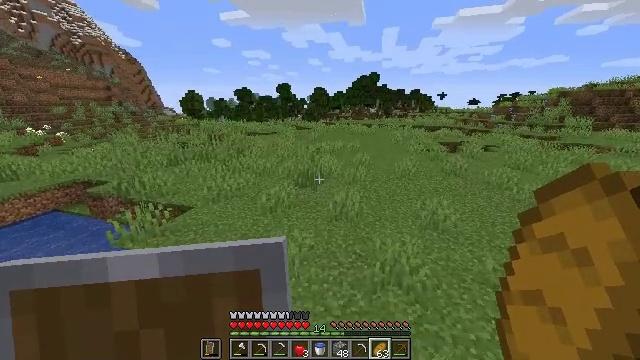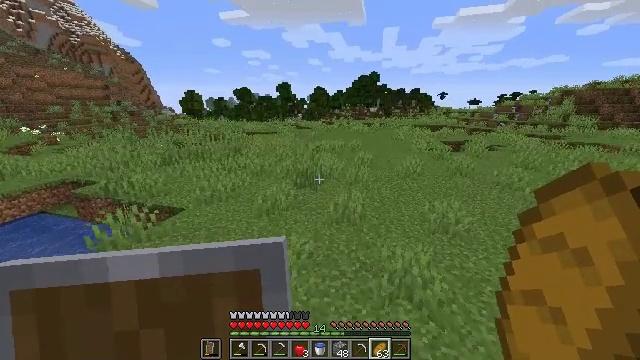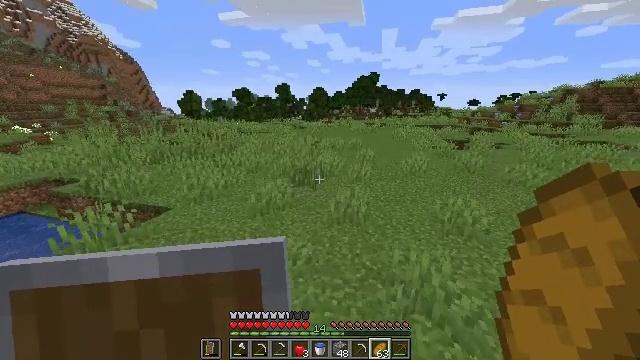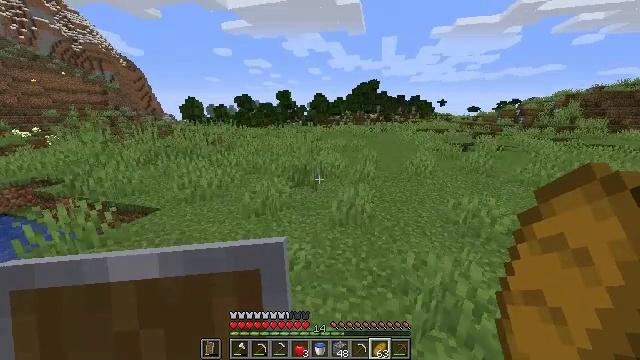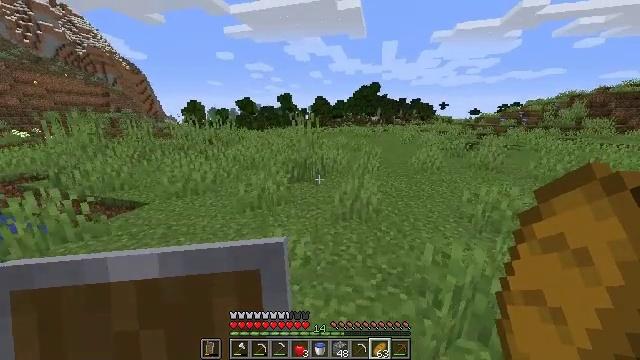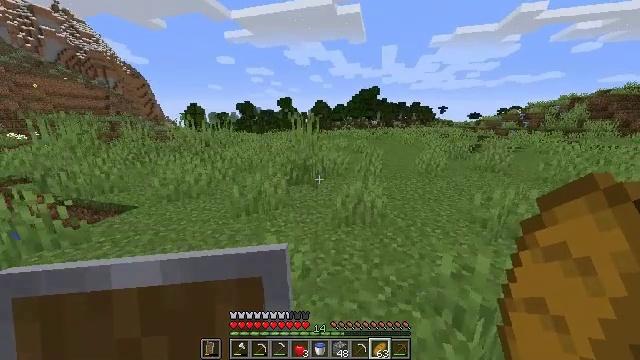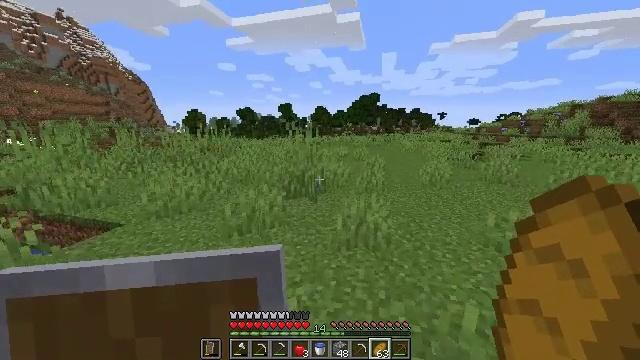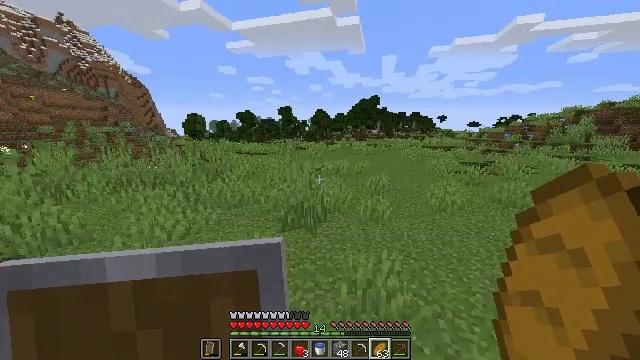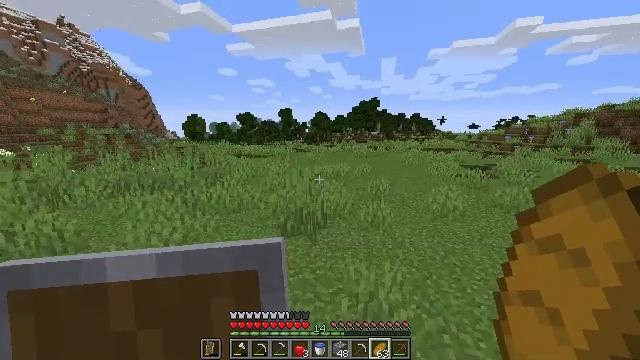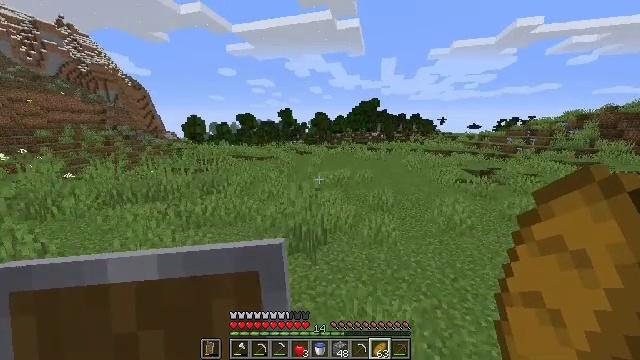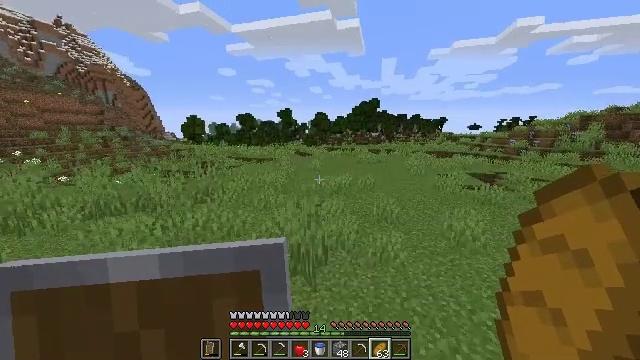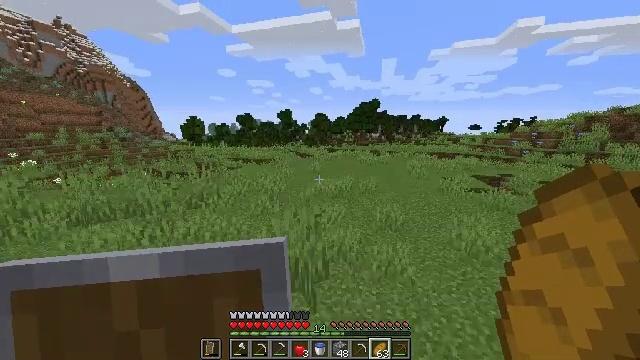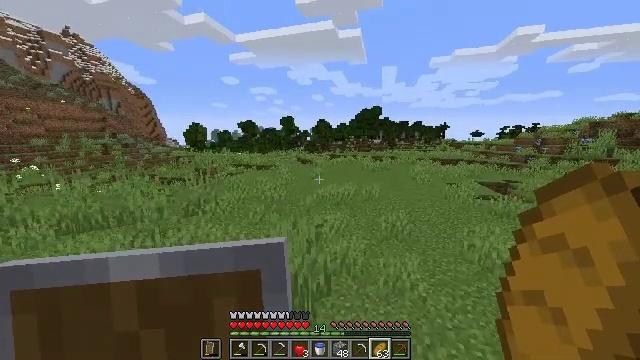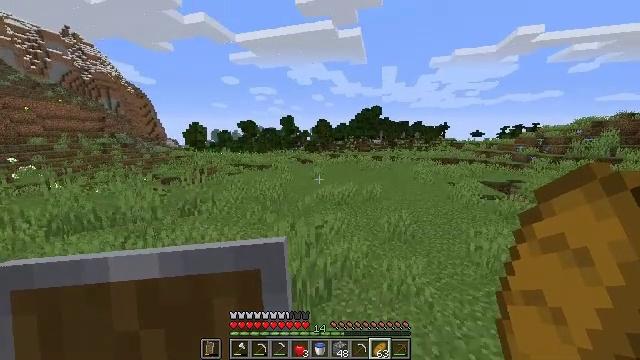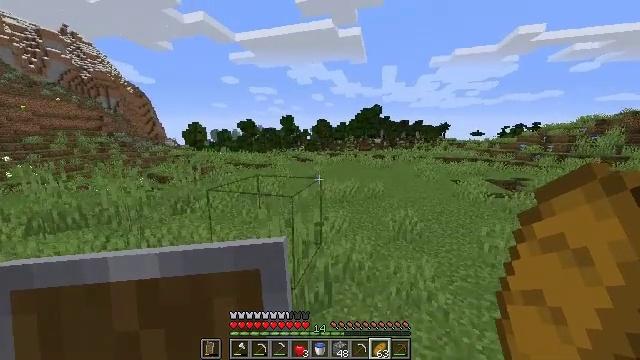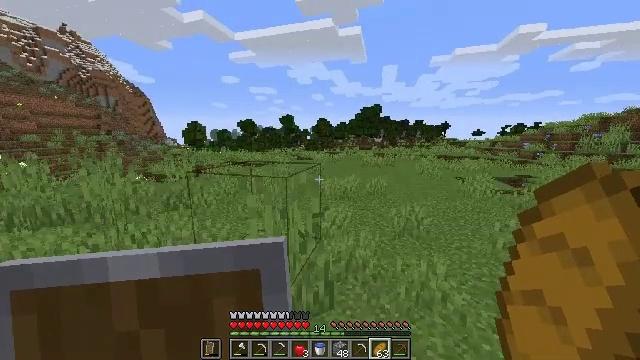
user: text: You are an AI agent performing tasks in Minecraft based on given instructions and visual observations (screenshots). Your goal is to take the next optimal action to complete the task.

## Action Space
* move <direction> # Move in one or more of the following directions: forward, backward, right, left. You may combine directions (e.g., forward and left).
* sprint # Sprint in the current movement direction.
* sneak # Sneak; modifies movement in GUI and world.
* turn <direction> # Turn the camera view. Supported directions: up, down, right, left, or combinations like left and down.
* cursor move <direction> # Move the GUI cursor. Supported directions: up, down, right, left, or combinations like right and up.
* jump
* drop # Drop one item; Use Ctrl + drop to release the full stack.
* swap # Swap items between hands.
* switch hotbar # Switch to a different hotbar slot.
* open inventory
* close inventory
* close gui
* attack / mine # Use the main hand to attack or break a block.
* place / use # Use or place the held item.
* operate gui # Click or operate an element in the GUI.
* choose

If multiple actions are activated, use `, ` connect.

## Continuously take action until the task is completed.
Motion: motion action
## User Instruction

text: Harvest hay blocks from the village.
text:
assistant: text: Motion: move forward, sprint, jump
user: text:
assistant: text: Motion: move forward, sprint, jump
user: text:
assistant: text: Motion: move forward, sprint, turn up, jump
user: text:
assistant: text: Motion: move forward, sprint, jump
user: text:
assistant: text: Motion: move forward, sprint, turn up, jump
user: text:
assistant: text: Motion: move forward, sprint, turn up, jump
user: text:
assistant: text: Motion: move forward, sprint, jump
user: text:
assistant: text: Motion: move forward, sprint, jump
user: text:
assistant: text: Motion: move forward, sprint, jump
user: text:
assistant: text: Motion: move forward, sprint, jump
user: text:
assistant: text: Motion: move forward, sprint, jump
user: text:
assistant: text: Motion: move forward, sprint, turn up, jump
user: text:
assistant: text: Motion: move forward, sprint, jump
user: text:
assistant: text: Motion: move forward, sprint, jump
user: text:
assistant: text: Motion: move forward, sprint, jump
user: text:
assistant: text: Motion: move forward, sprint, jump
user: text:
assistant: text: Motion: move forward, sprint, jump
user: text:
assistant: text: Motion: move forward, sprint, jump
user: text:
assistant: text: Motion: move forward, sprint, jump
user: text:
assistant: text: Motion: move forward, sprint, jump
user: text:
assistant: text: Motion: move forward, sprint, jump
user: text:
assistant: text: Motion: move forward, sprint, turn right, jump
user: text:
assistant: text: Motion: move forward, sprint, turn right and down, jump
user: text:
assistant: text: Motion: move forward, sprint, turn right, jump
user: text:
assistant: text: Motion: move forward, sprint, turn right, jump
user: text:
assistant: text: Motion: move forward, sprint, jump
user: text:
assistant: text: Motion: move forward, sprint, jump
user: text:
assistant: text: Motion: move forward, sprint, jump
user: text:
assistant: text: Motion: move forward, sprint, jump
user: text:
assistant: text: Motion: move forward, sprint, jump